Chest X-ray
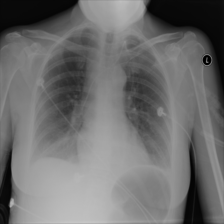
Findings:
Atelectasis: negative
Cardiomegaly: negative
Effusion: negative
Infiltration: negative
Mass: negative
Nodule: negative
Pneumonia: negative
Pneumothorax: negative
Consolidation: negative
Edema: negative
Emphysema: negative
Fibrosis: negative
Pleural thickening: negative
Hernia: negative